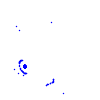
Particle: proton